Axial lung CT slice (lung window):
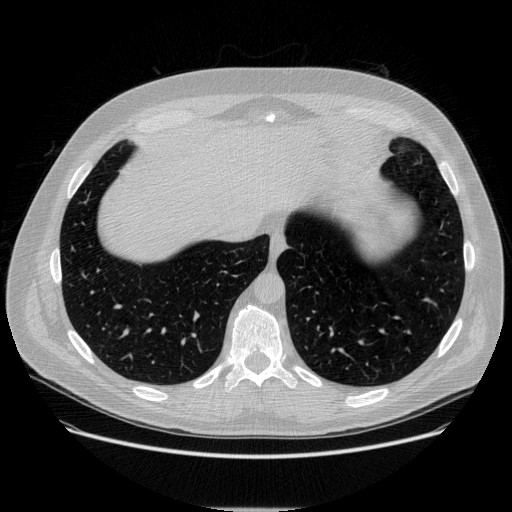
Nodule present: no